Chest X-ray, PA view. Patient: 59 years old, sex M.
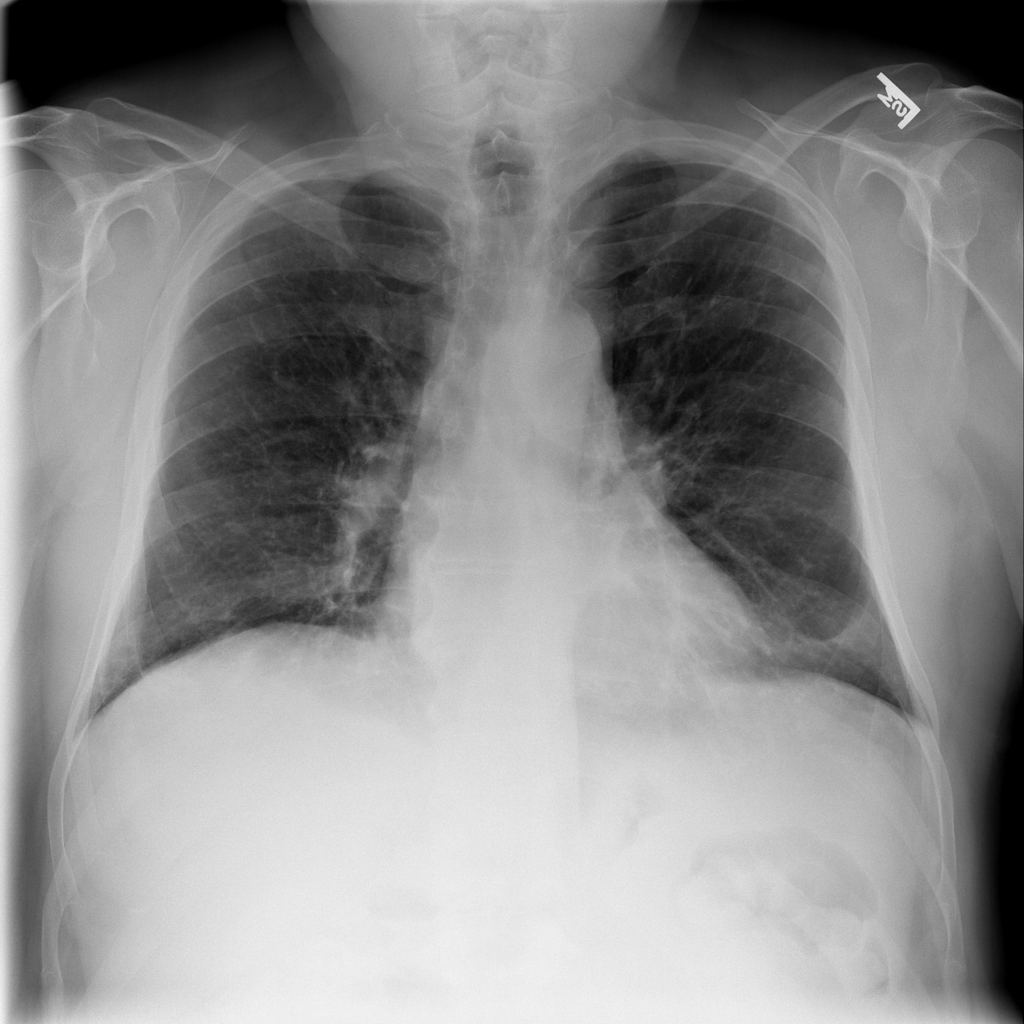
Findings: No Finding